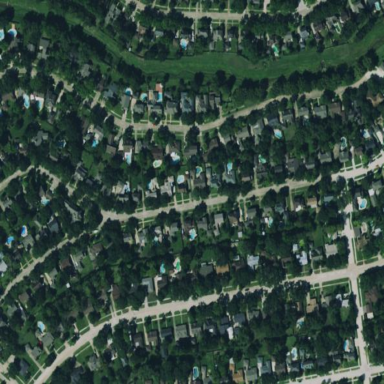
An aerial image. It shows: Residential area.